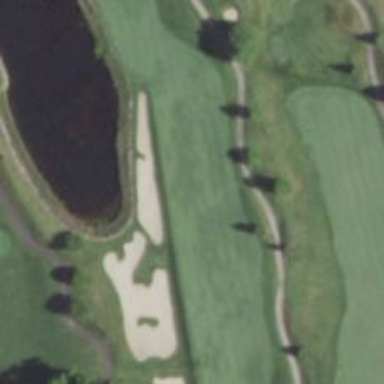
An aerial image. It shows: Golf hole.